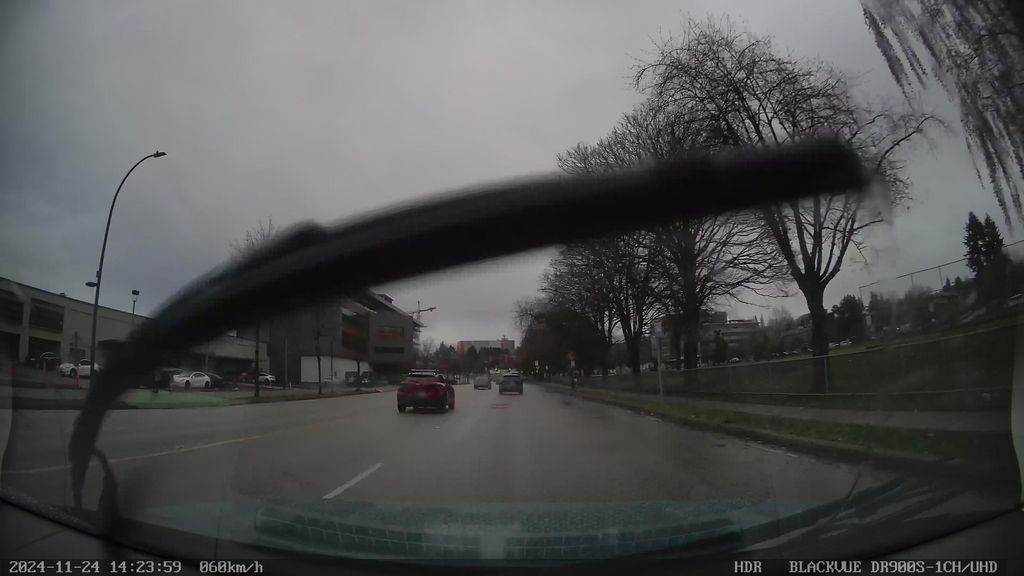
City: vancouver